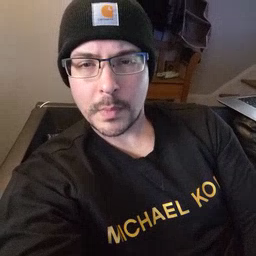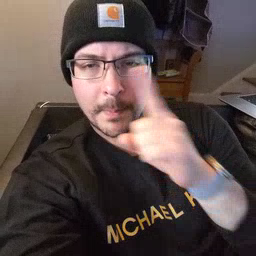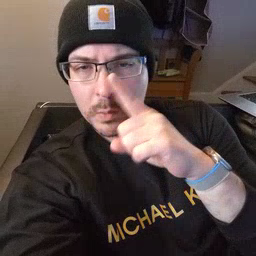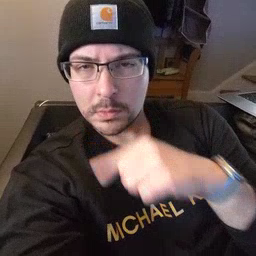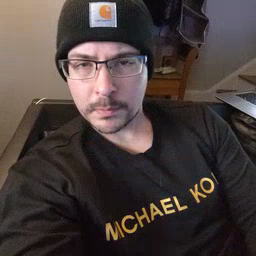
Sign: mouse